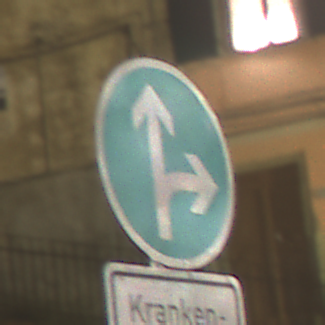
Verkehrszeichen: VorgeschriebeneFahrtrichtungGeradeausOderRechts
Zusatzzeichen unten: BesondereFahrzeugeUndTransportgueter4
Umgebung: Outdoor, Urban
Tageszeit: Night
Wetter: PartlyCloudy
Licht: Artificial
Jahreszeit: NotSpecified
Kontrast: HighContrast